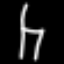
Label: chair